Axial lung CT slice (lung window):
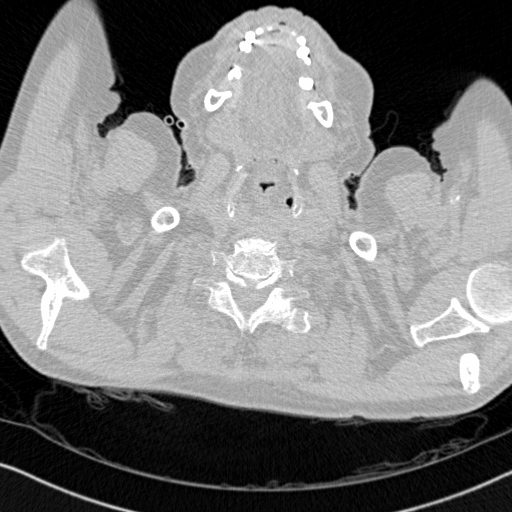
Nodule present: no